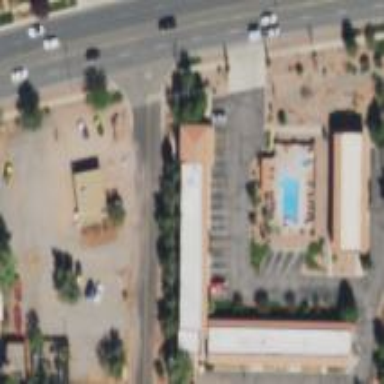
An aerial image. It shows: Hotel building.